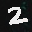
Label: 2